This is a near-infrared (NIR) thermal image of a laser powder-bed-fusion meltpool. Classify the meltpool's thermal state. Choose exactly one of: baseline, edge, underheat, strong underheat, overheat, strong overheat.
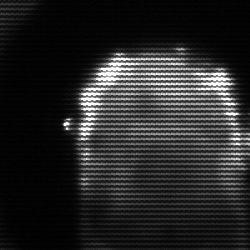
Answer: baseline